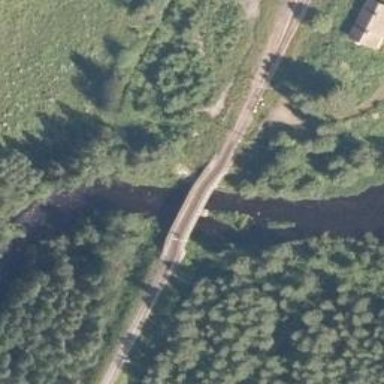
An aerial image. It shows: Bridge with electrified continuous railway track and contact line.